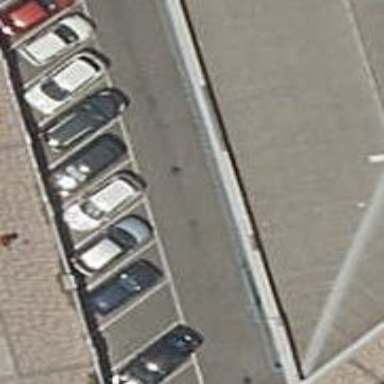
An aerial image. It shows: Car repair shop.